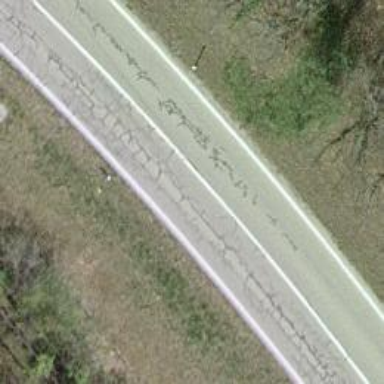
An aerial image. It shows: Secondary road with asphalt surface.